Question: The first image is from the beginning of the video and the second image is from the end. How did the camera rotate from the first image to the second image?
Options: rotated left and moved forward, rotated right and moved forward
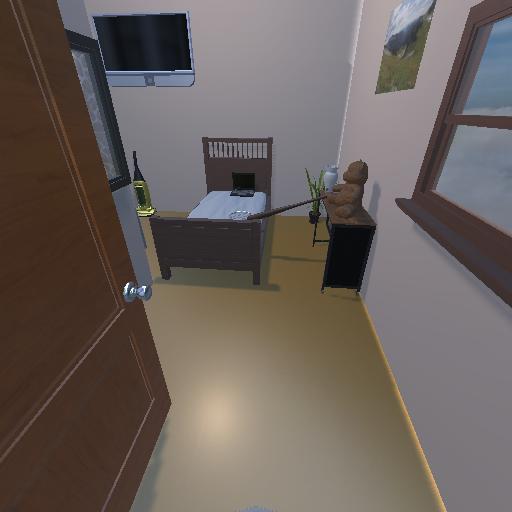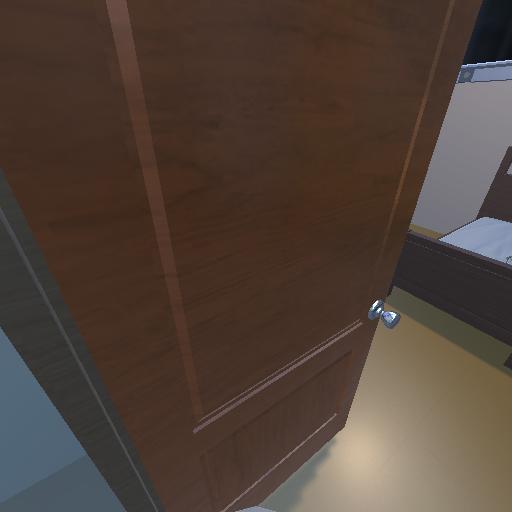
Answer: rotated left and moved forward